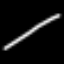
Label: line